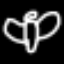
Label: angel